Aerial crown-view tile of a tropical tree (Barro Colorado Island, Panama), acquired 20250317:
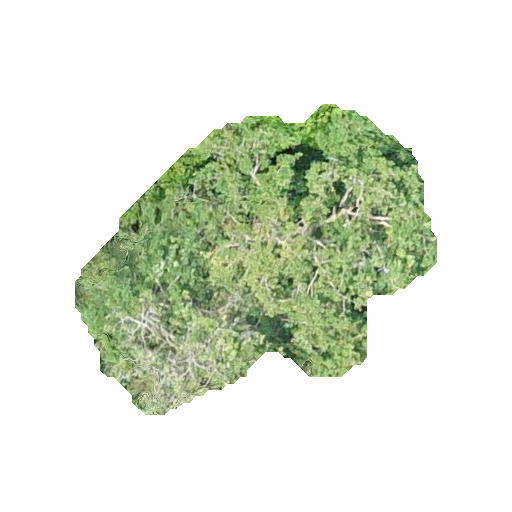
Species: Pachira sessilis
GBIF accepted scientific name: Pachira sessilis
Crown area: 107.955 m²